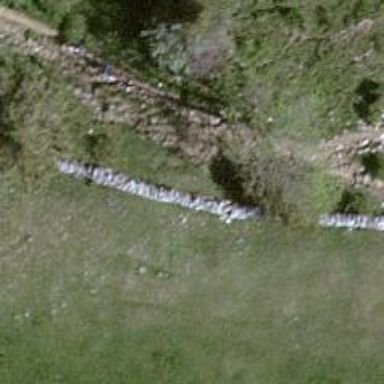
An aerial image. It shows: Wall is shown in the image.